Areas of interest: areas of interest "Scenic Spot"
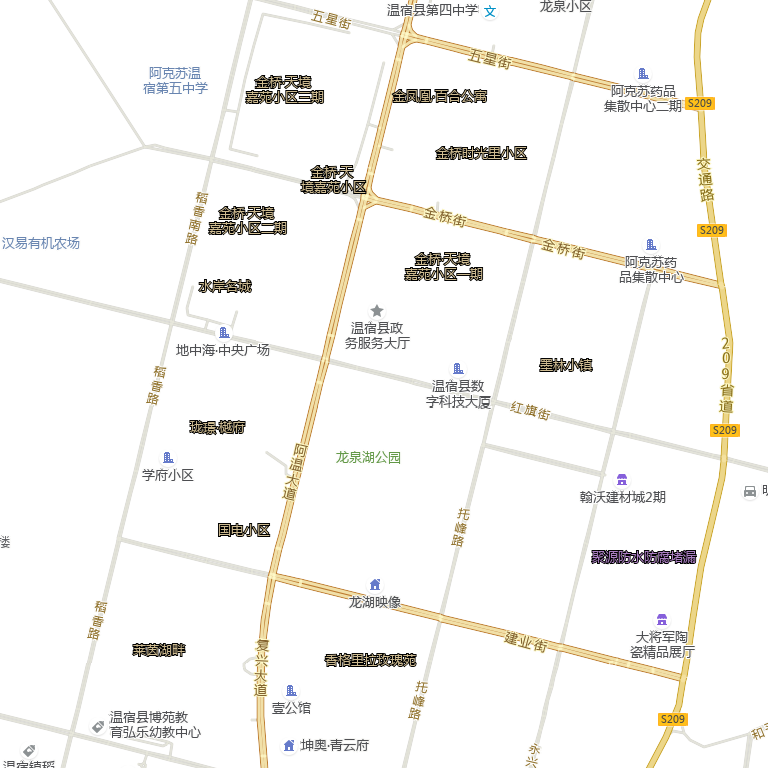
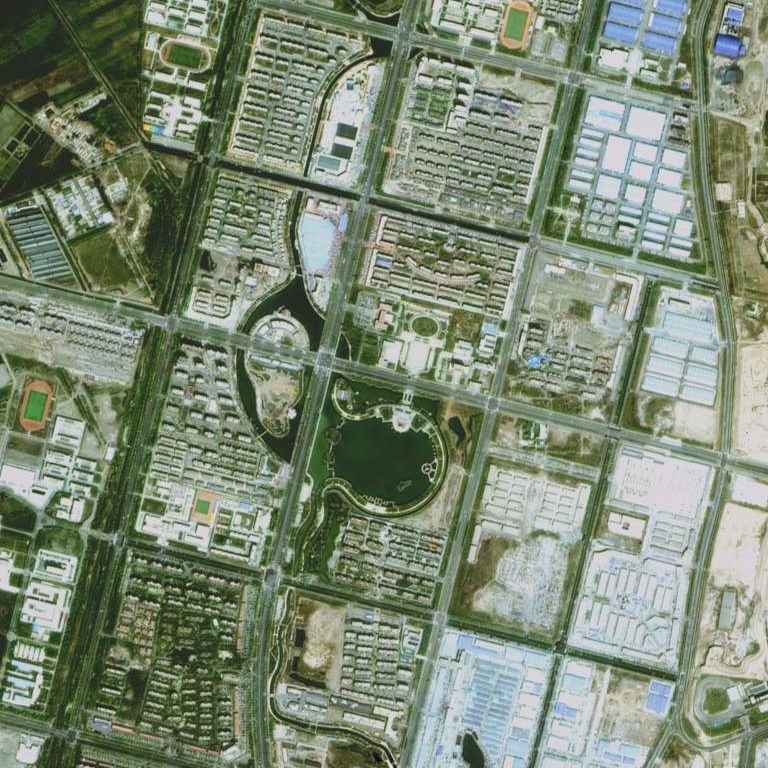